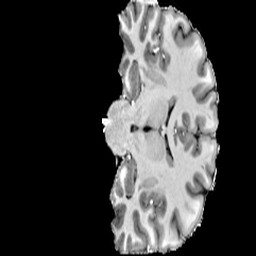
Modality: T1w
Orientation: coronal
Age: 22
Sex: male
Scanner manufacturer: siemens
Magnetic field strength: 6.98 T
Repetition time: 6 s
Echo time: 0.00302 s